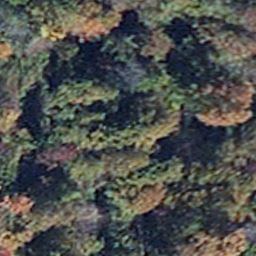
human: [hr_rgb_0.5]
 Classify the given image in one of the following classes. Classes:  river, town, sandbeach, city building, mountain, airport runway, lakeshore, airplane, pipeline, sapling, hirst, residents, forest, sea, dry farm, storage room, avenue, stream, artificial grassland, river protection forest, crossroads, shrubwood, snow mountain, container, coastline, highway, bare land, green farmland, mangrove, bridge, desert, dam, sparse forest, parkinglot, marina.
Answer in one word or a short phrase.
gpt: mangrove